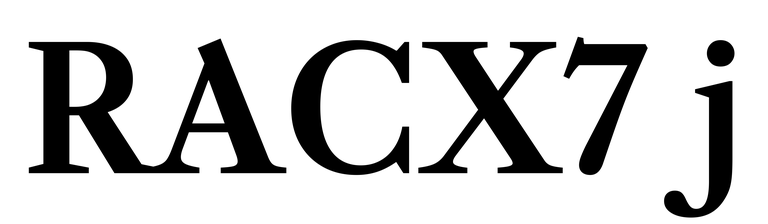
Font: LibreCaslonText_SemiBold